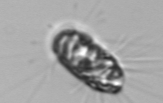
Label: Corethron_hystrix